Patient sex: F
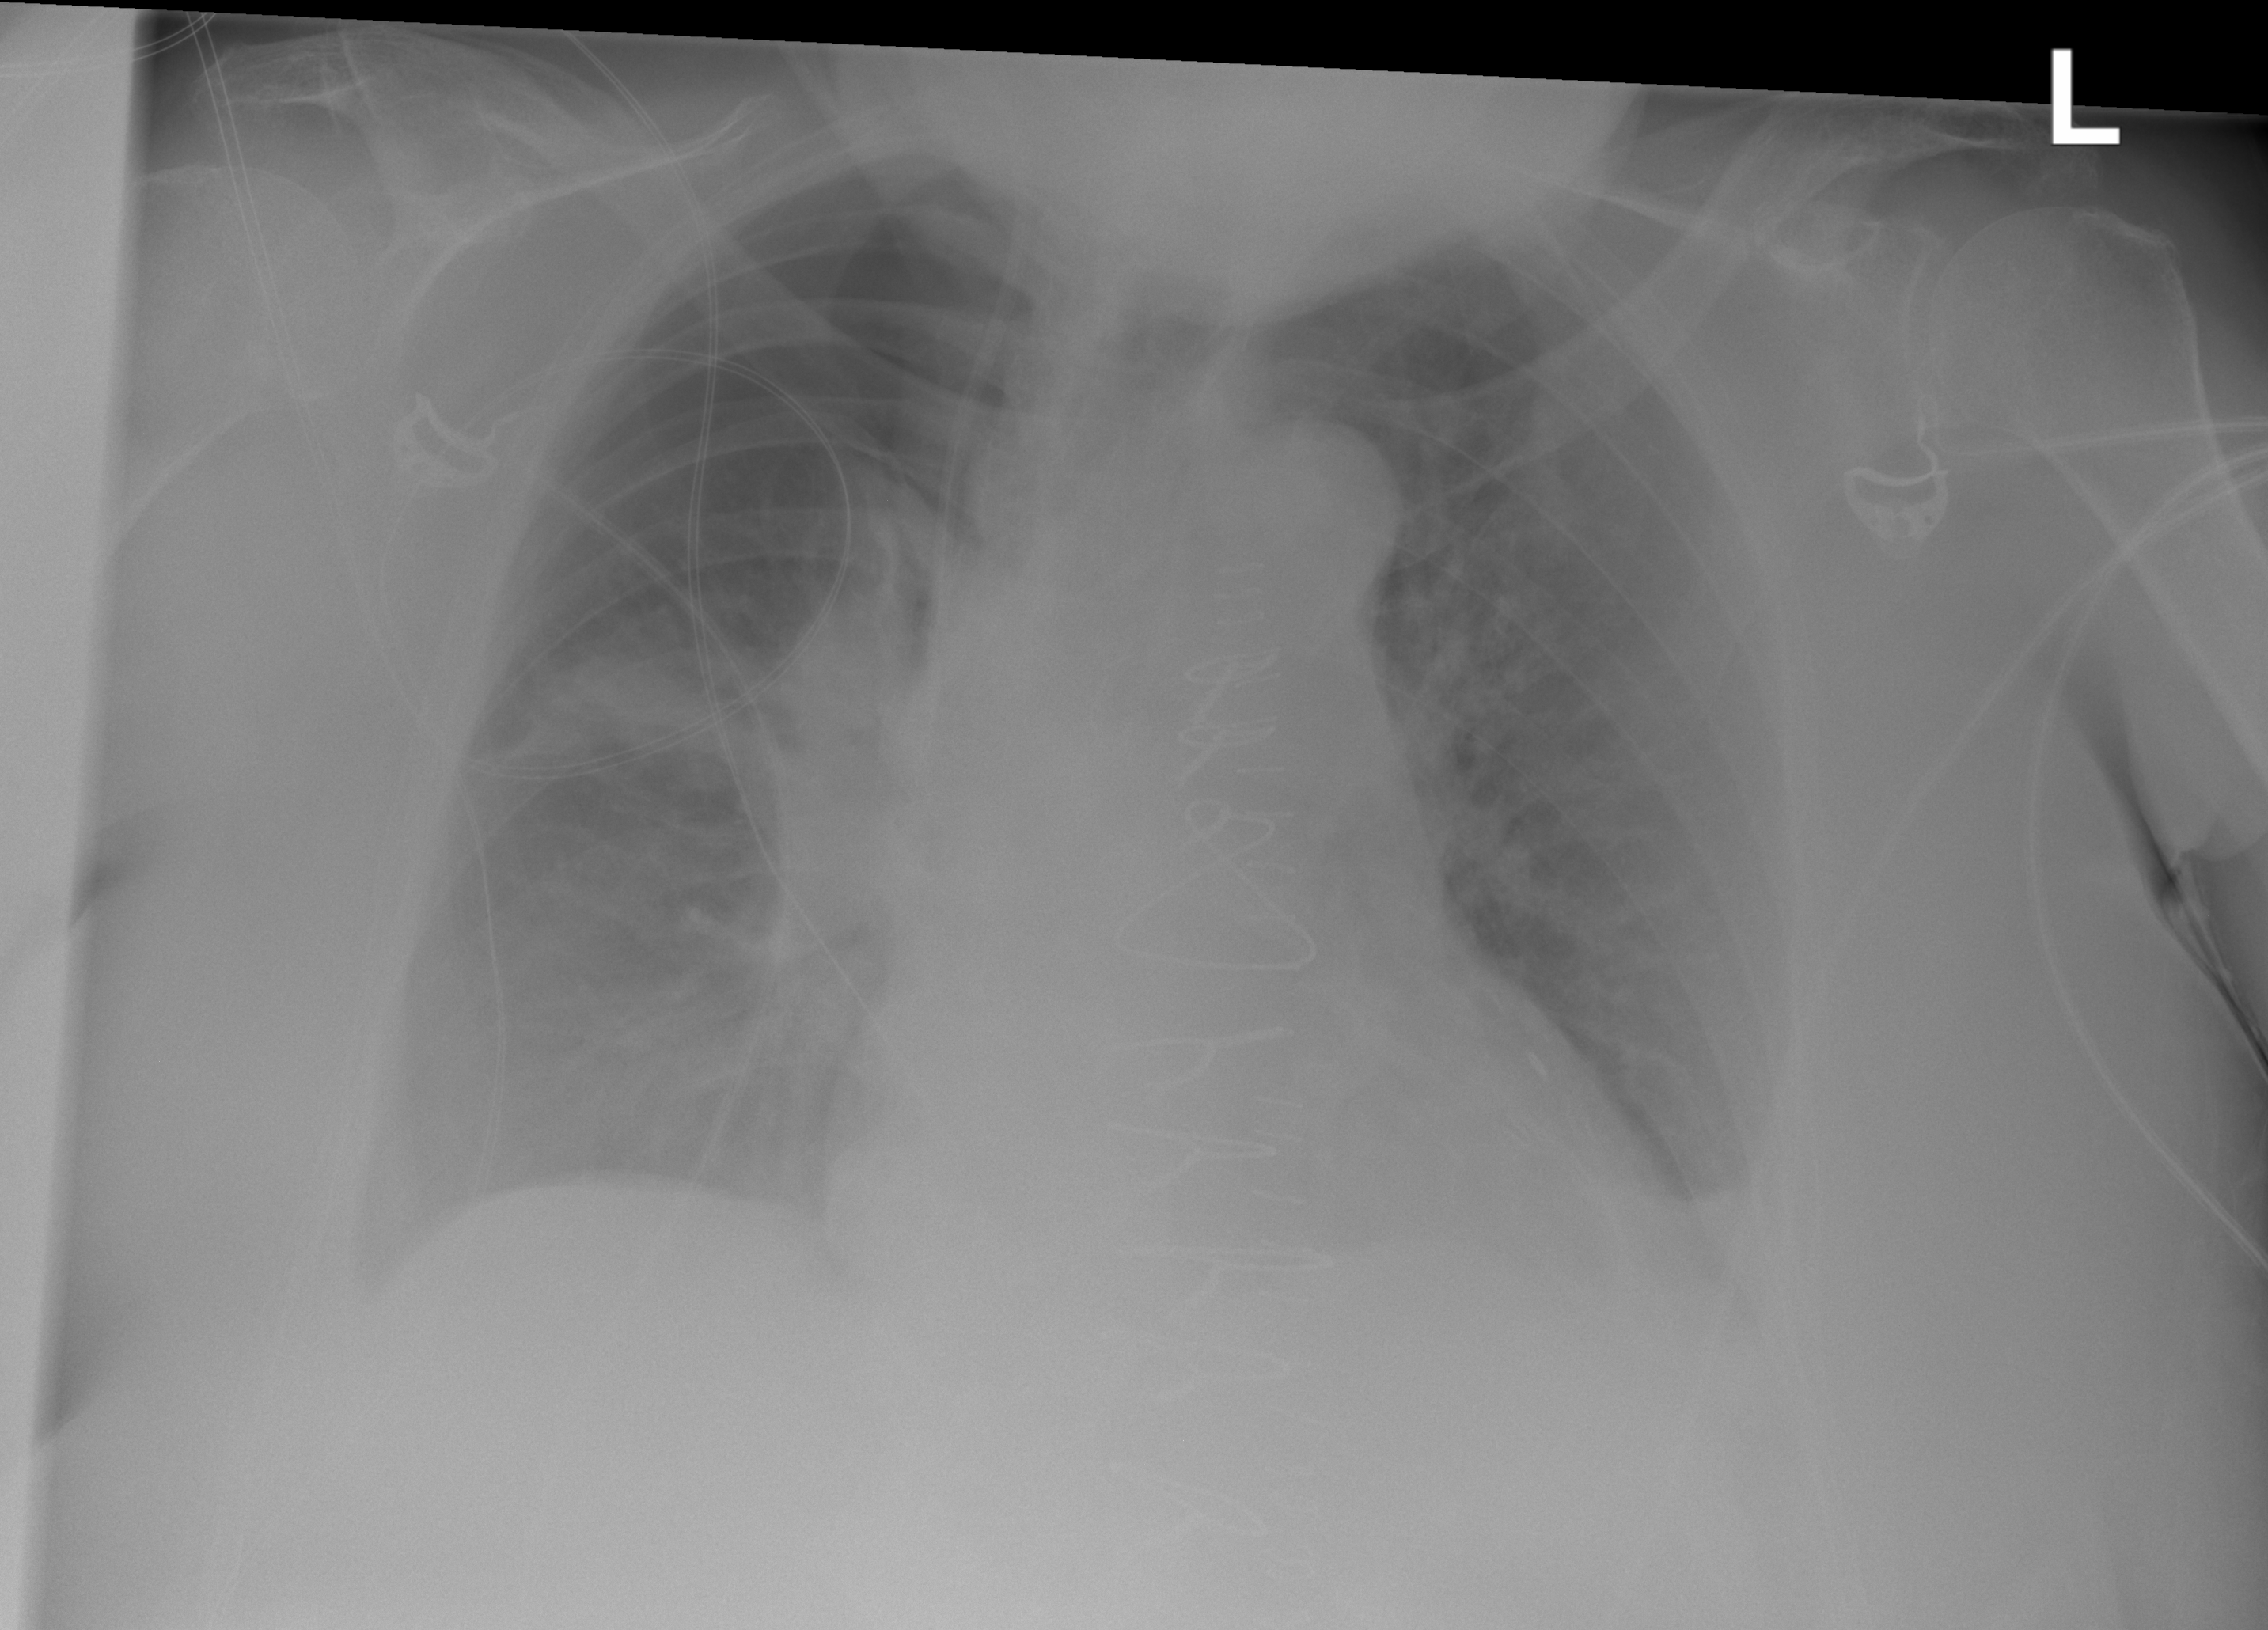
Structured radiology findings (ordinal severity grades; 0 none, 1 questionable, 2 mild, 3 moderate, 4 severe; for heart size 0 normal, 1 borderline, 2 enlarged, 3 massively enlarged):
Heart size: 0
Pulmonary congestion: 1
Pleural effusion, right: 0
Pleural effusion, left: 2
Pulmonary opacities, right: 0
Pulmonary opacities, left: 0
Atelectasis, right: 3
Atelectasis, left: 2